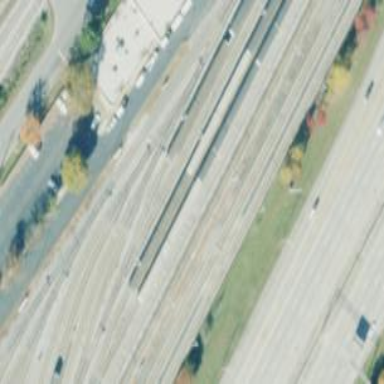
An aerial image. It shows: Electrified rail passing through service yard.